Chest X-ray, PA view. Patient: 69 years old, sex F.
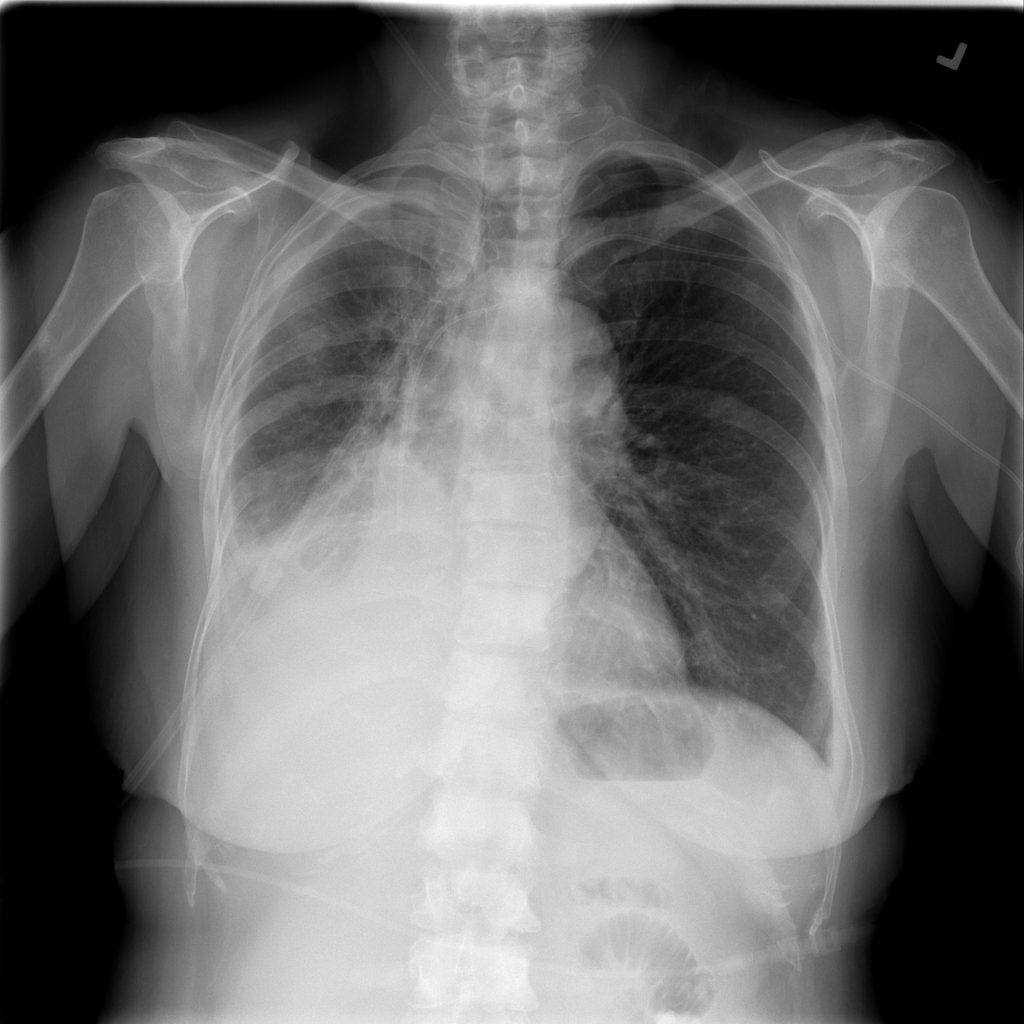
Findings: No Finding